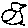
Label: bird